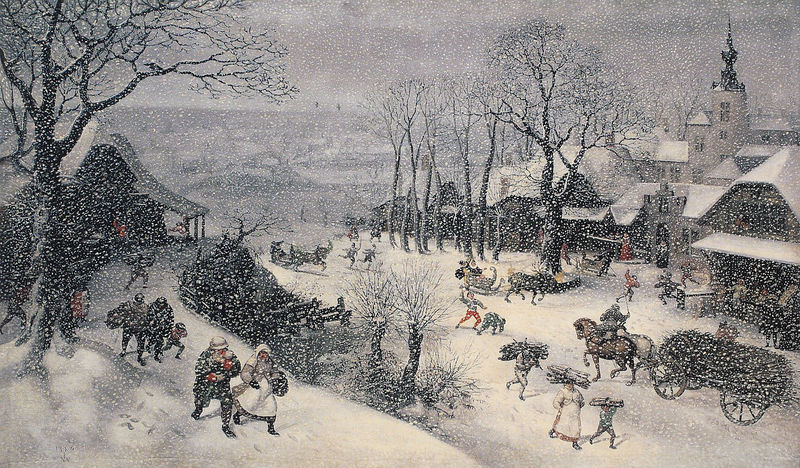
Titel: Winterlandschaft (Januar oder Februar)
Künstler: Lucas van Valckenborch
Institution: Wien, Kunsthistorisches Museum
Schlagwörter: baum, gemälde, mann, weiß, bäume, frauen, kirchturm, landschaft, menschen, stadt, frau, grau, holz, hut, männer, straße, eis, gebäude, haus, schnee, zaun, leute, malerei, bild, horizont, häuser, kalt, kirche, kind, genre, kinder, landleben, pferd, pferde, reiter, turm, bündel, spuren, dorf, winter, zäune, kutsche, wagen, spielen, weiden, winterlandschaft, breughel, schlitten, fuhrwerk, schneeflocken, schneien, prügel, flocken, böäume, schneeballschlacht